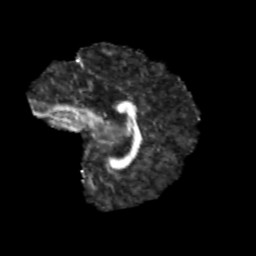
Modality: FA
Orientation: sagittal
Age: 13
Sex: male
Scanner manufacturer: siemens
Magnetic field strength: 3 T
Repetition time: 3.8 s
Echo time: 0.07 s